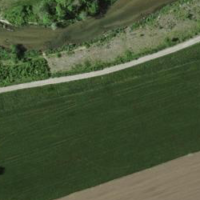
EUNIS habitat code: 25
Species observed at this site:
Medicago sativa